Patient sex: M
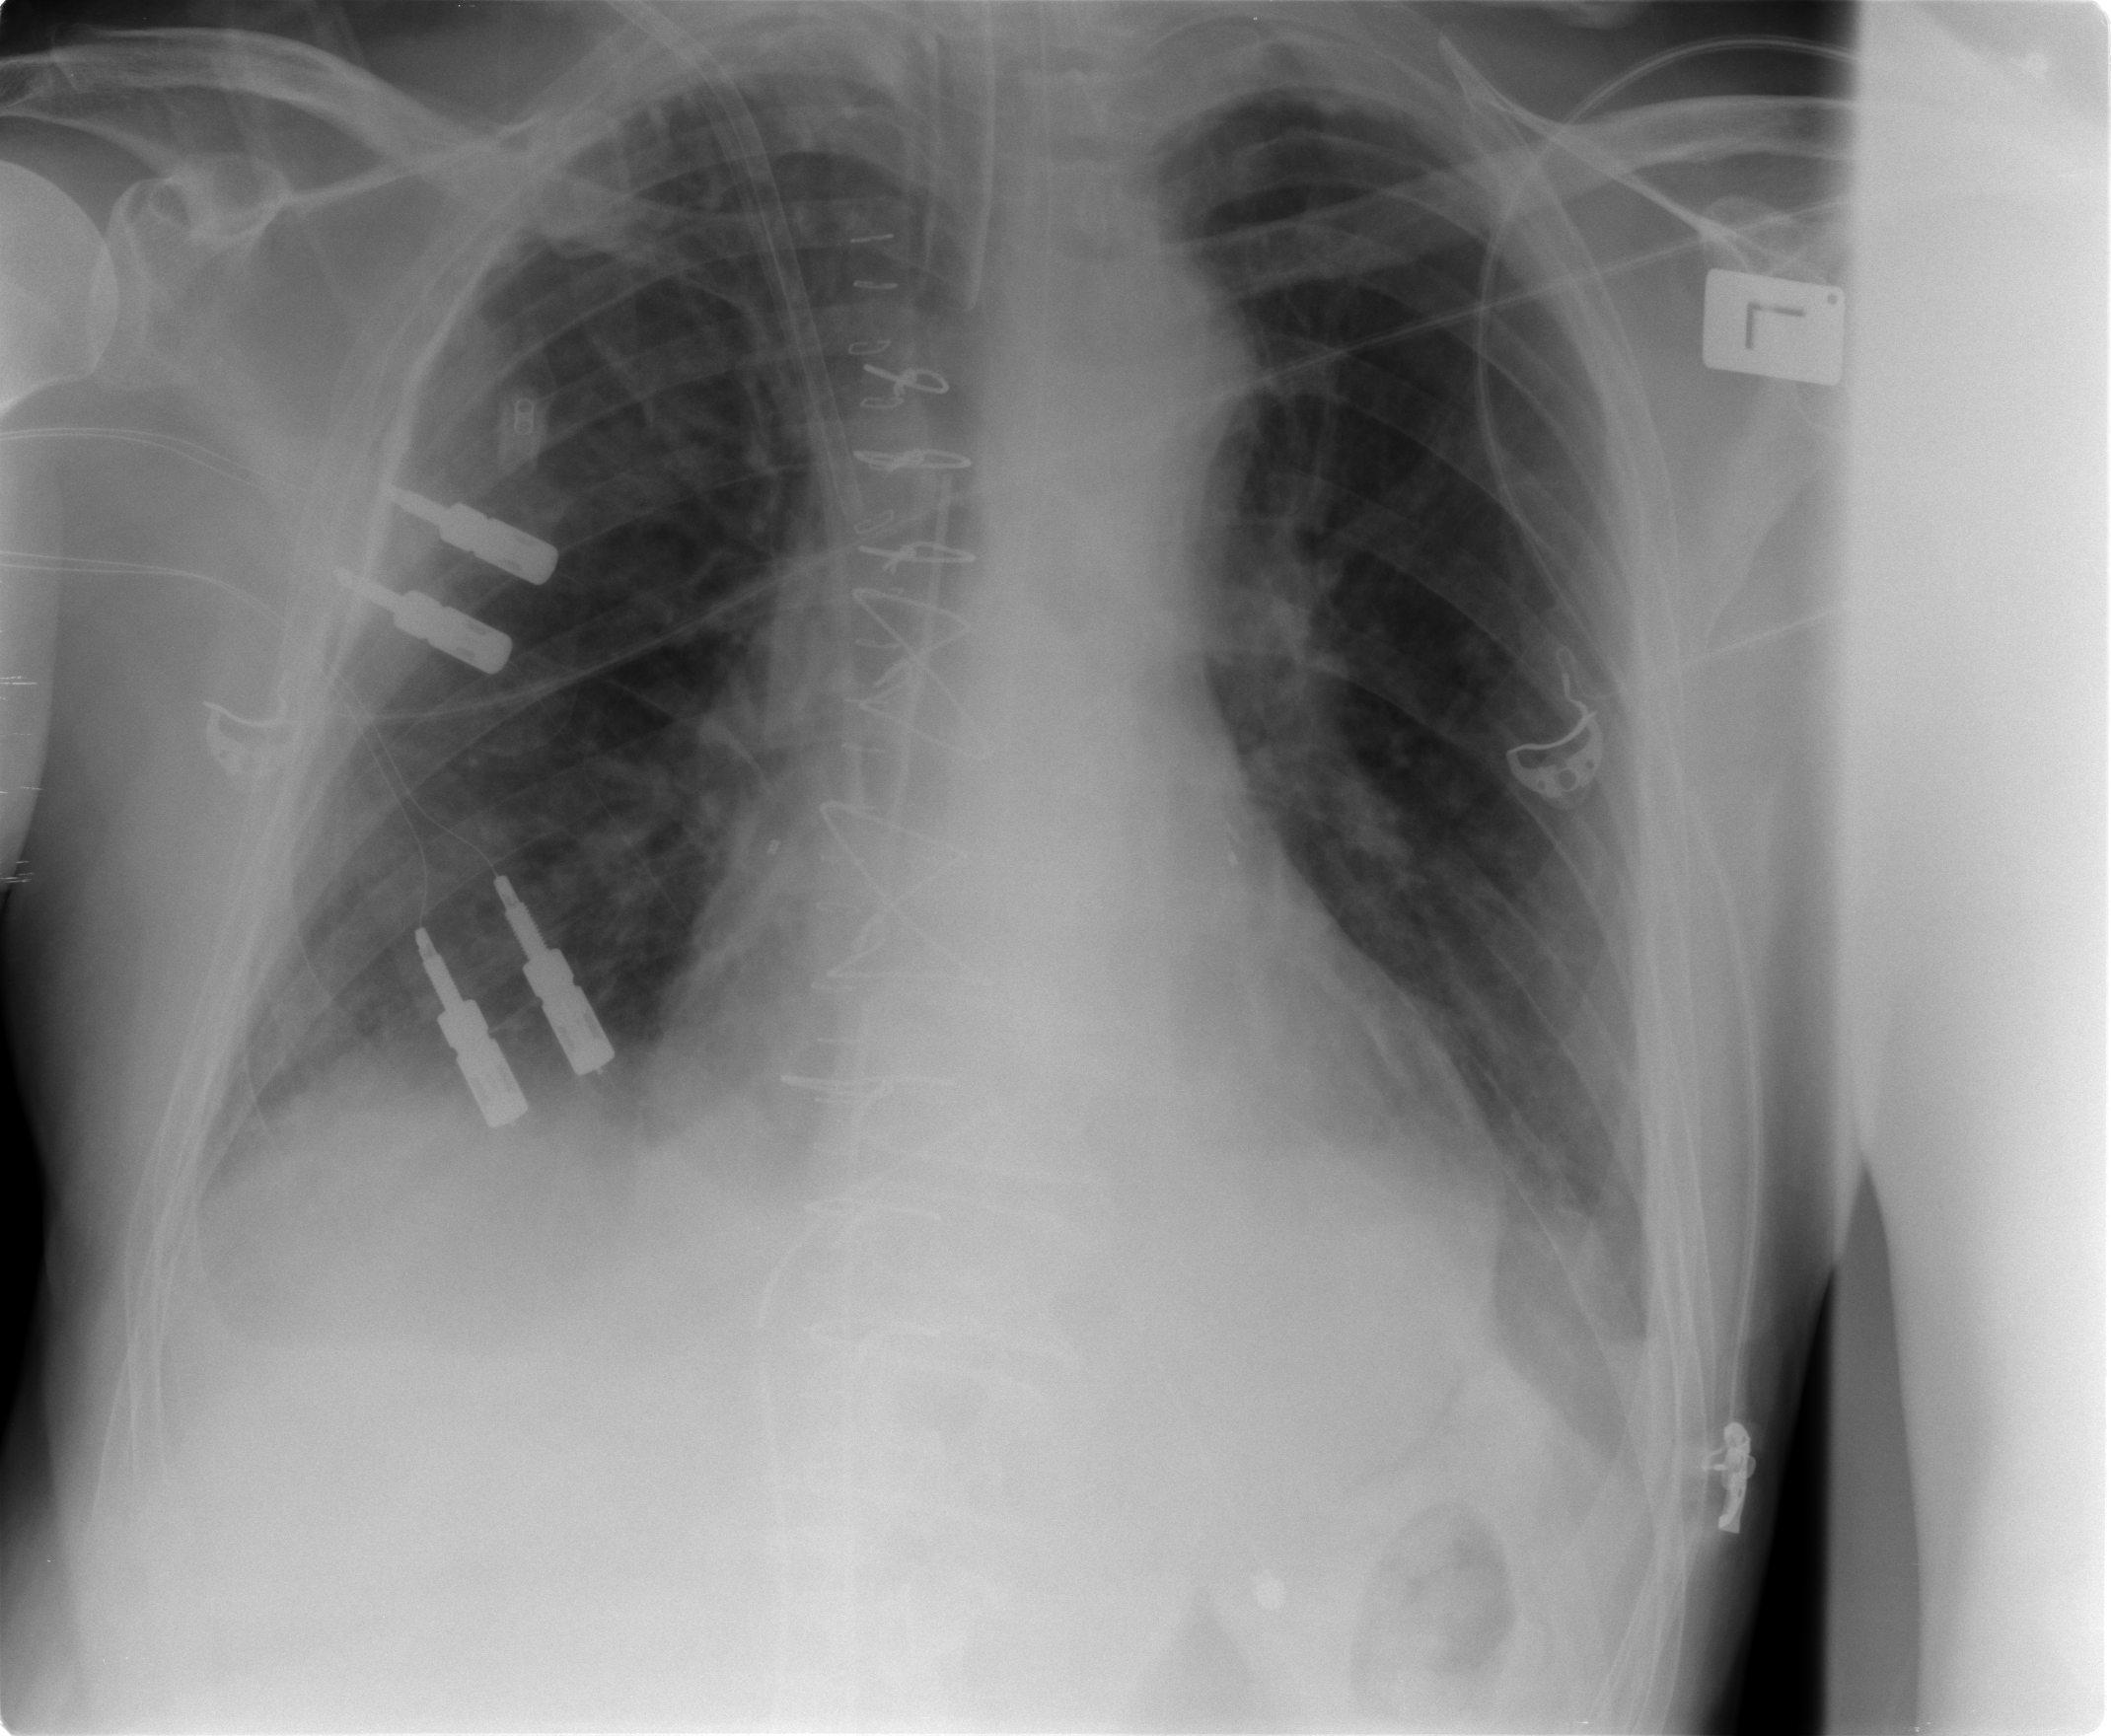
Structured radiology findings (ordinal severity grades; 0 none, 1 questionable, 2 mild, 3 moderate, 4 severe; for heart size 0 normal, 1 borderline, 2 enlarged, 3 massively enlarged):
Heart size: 0
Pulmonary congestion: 0
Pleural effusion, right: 2
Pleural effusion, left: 1
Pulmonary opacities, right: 0
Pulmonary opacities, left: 0
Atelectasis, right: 0
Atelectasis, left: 0